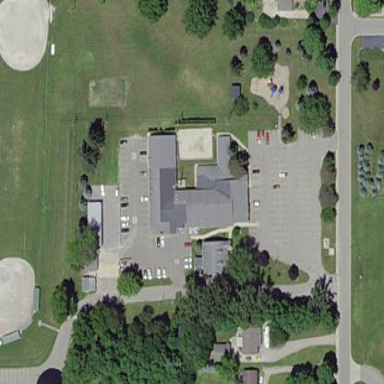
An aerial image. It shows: Community center building.